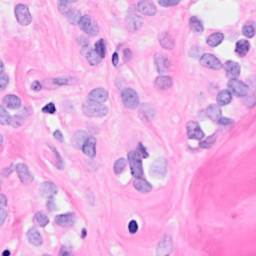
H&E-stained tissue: Breast